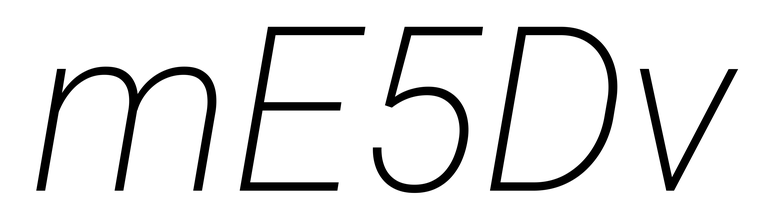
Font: Roboto-Italic_ExtraLight_Italic